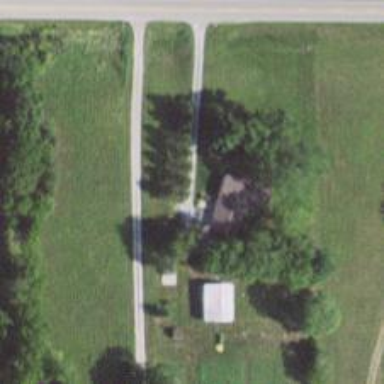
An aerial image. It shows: Driveway.